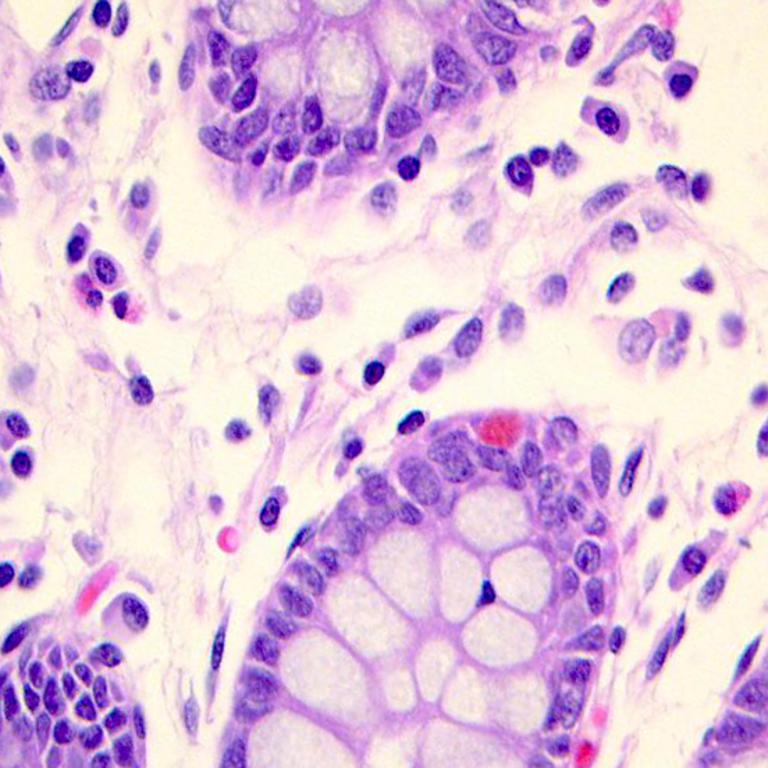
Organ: colon
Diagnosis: benign